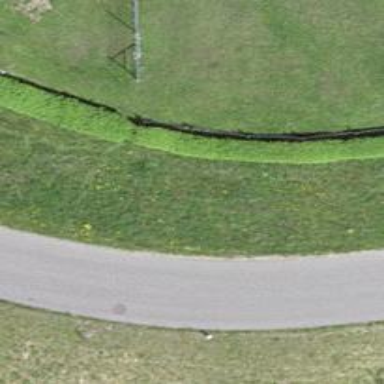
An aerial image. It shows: Hedge acting as barrier.